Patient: sex F, age 80
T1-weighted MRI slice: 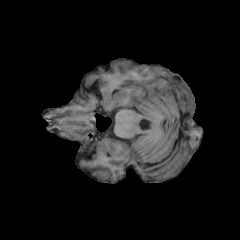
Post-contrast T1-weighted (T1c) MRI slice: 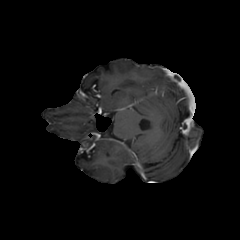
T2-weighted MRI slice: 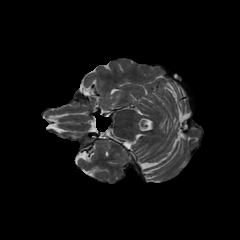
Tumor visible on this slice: no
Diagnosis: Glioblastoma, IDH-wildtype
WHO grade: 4